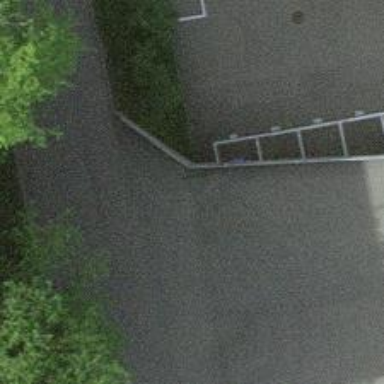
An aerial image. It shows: Retaining wall.